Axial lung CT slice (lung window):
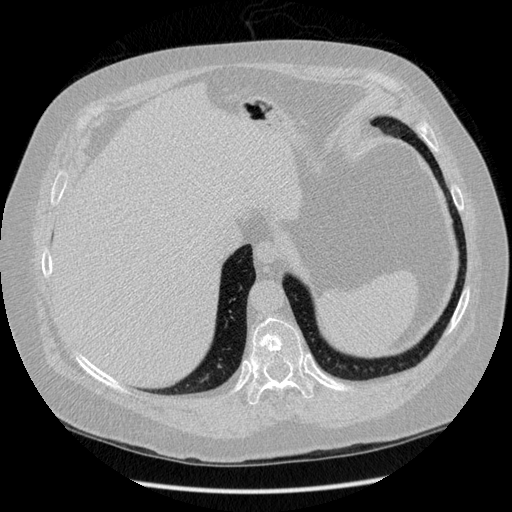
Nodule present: no